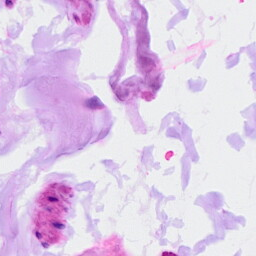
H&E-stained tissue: Ovarian